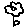
Label: flower